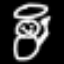
Label: angel